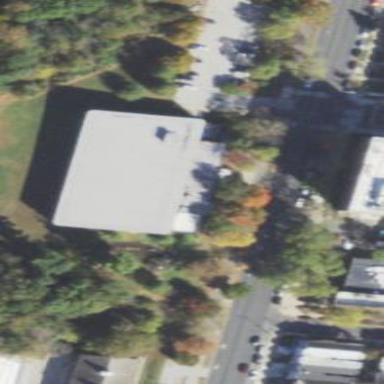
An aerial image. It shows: Building that is sports center dedicated to ice skating.